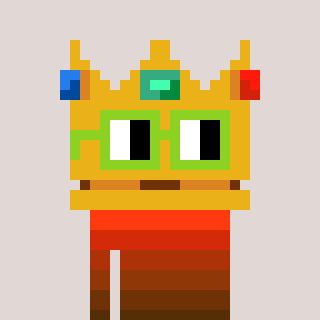
a pixel art character with square light green glasses, a crown-shaped head and a purple-colored body on a warm background